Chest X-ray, PA view. Patient: 73 years old, sex F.
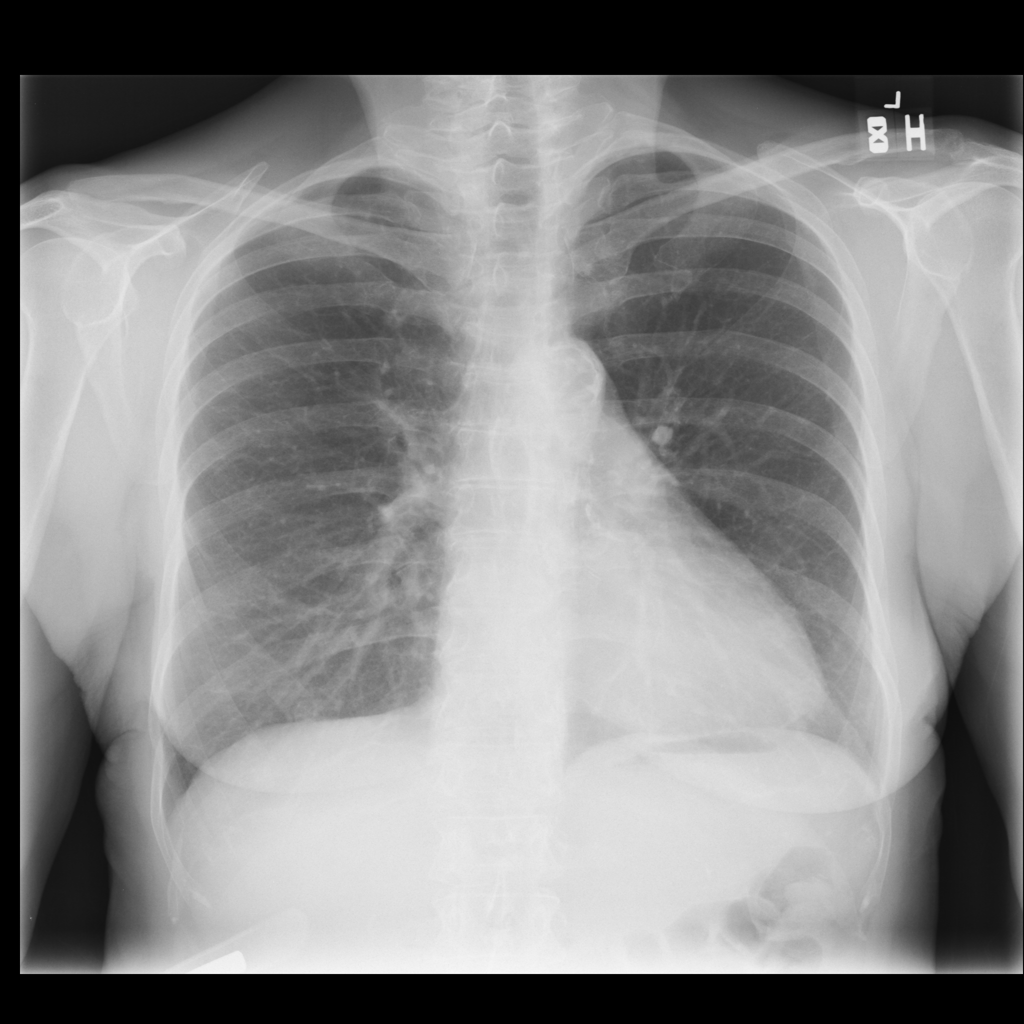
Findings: Nodule